Question: In my project I want to use the object created by my precedent form:
Here is the schema of my database:

My QuizController
'''
public function creation(Request $request){
$quiz = new Quiz();
$user = $this->getUser();
$formQuiz = $this->createForm(QuizType::class, $quiz);
$formQuiz->handleRequest($request);
if ($formQuiz->isSubmitted() && $formQuiz->isValid() ) {
$quiz->setCreatedAt(new DateTimeImmutable());
$quiz->setCreatedBy($user);
$entityManager = $this->getDoctrine()->getManager();
$entityManager->persist($quiz);
$entityManager->flush();
return $this->redirectToRoute('creation_questions');
}
return $this->render('quiz/creation.html.twig', [
'formQuiz' => $formQuiz->createView(),
]);
}
'''
And my QuestionController that must be connected with the quiz form
'''
public function creation_questions(Request $request){
$quiz = ?
$question = new Questions();
$formQuestions = $this->createForm(QuestionType::class, $question);
$formQuestions->handleRequest($request);
if ($formQuestions->isSubmitted() && $formQuestions->isValid() ) {
$question->setCreatedAt(new DateTimeImmutable());
$question->setQuiz($quiz);
$entityManager = $this->getDoctrine()->getManager();
$entityManager->persist($question);
$entityManager->flush();
return $this->redirectToRoute('home');
}
return $this->render('questions/questions.html.twig', [
'formQuestion' => $formQuestions->createView()
]);
}
'''
What do I have to write in place of the '?'?
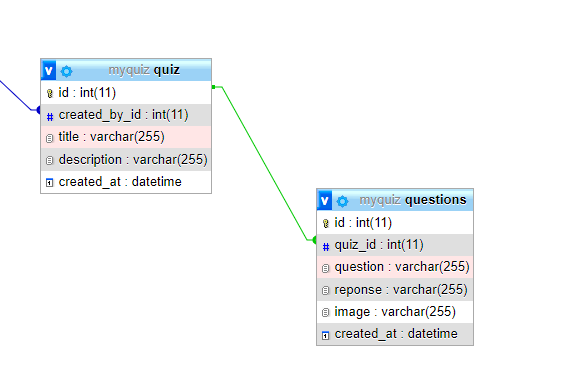
Answer: You don't show your routing but you could use paramConverte "magic" from SensioFrameworkExtraBundle and do something like this.
'''
/**
* @Route("/some-route/{id}", name="some_route_name")
*/
public function creation_questions(Request $request, Quiz $quiz)
{
$question = new Questions();
$formQuestions = $this->createForm(QuestionType::class, $question);
$formQuestions->handleRequest($request);
if ($formQuestions->isSubmitted() && $formQuestions->isValid()) {
$question->setCreatedAt(new DateTimeImmutable());
$question->setQuiz($quiz);
$entityManager = $this->getDoctrine()->getManager();
$entityManager->persist($question);
$entityManager->flush();
return $this->redirectToRoute('home');
}
return $this->render('questions/questions.html.twig', [
'formQuestion' => $formQuestions->createView()
]);
}
'''
Where the '{id}' part of '/someRoute/{id}' is the Quiz Id. Symfony should automagically fetch the Quiz matching that id. Or you can be more explicit about how the param converter should interpret such a value. More info here <URL>
Alternatively, you could pass the quiz id and fetch the quiz manually (less magic but totally legit).
'''
/**
* @Route("/some-route/{id}", name="some_route_name")
*/
public function creation_questions(Request $request, int $id)
{
$entityManager = $this->getDoctrine()->getManager();
$quiz = $entityManager->getRepository(Quiz::class)->find($id);
$question = new Questions();
$formQuestions = $this->createForm(QuestionType::class, $question);
$formQuestions->handleRequest($request);
if ($formQuestions->isSubmitted() && $formQuestions->isValid()) {
$question->setCreatedAt(new DateTimeImmutable());
$question->setQuiz($quiz);
$entityManager->persist($question);
$entityManager->flush();
return $this->redirectToRoute('home');
}
return $this->render('questions/questions.html.twig', [
'formQuestion' => $formQuestions->createView()
]);
}
'''